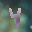
Label: 4